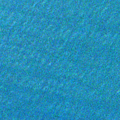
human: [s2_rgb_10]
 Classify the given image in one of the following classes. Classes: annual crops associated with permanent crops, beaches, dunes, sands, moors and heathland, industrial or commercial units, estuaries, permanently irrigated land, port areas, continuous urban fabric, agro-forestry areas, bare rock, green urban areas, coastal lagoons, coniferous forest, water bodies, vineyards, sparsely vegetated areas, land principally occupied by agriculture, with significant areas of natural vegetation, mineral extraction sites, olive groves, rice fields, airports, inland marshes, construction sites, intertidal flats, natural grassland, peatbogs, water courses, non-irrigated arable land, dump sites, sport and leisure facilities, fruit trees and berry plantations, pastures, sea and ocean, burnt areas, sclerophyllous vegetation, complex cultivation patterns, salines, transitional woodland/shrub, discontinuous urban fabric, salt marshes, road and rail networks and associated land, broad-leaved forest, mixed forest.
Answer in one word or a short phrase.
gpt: sea and ocean